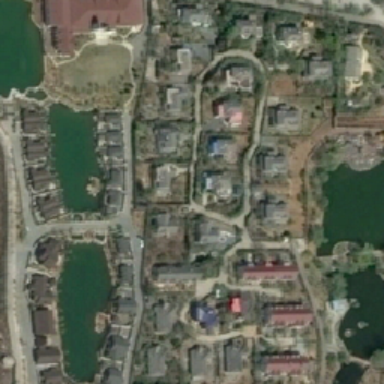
The resort has lakes and residential houses .